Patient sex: M
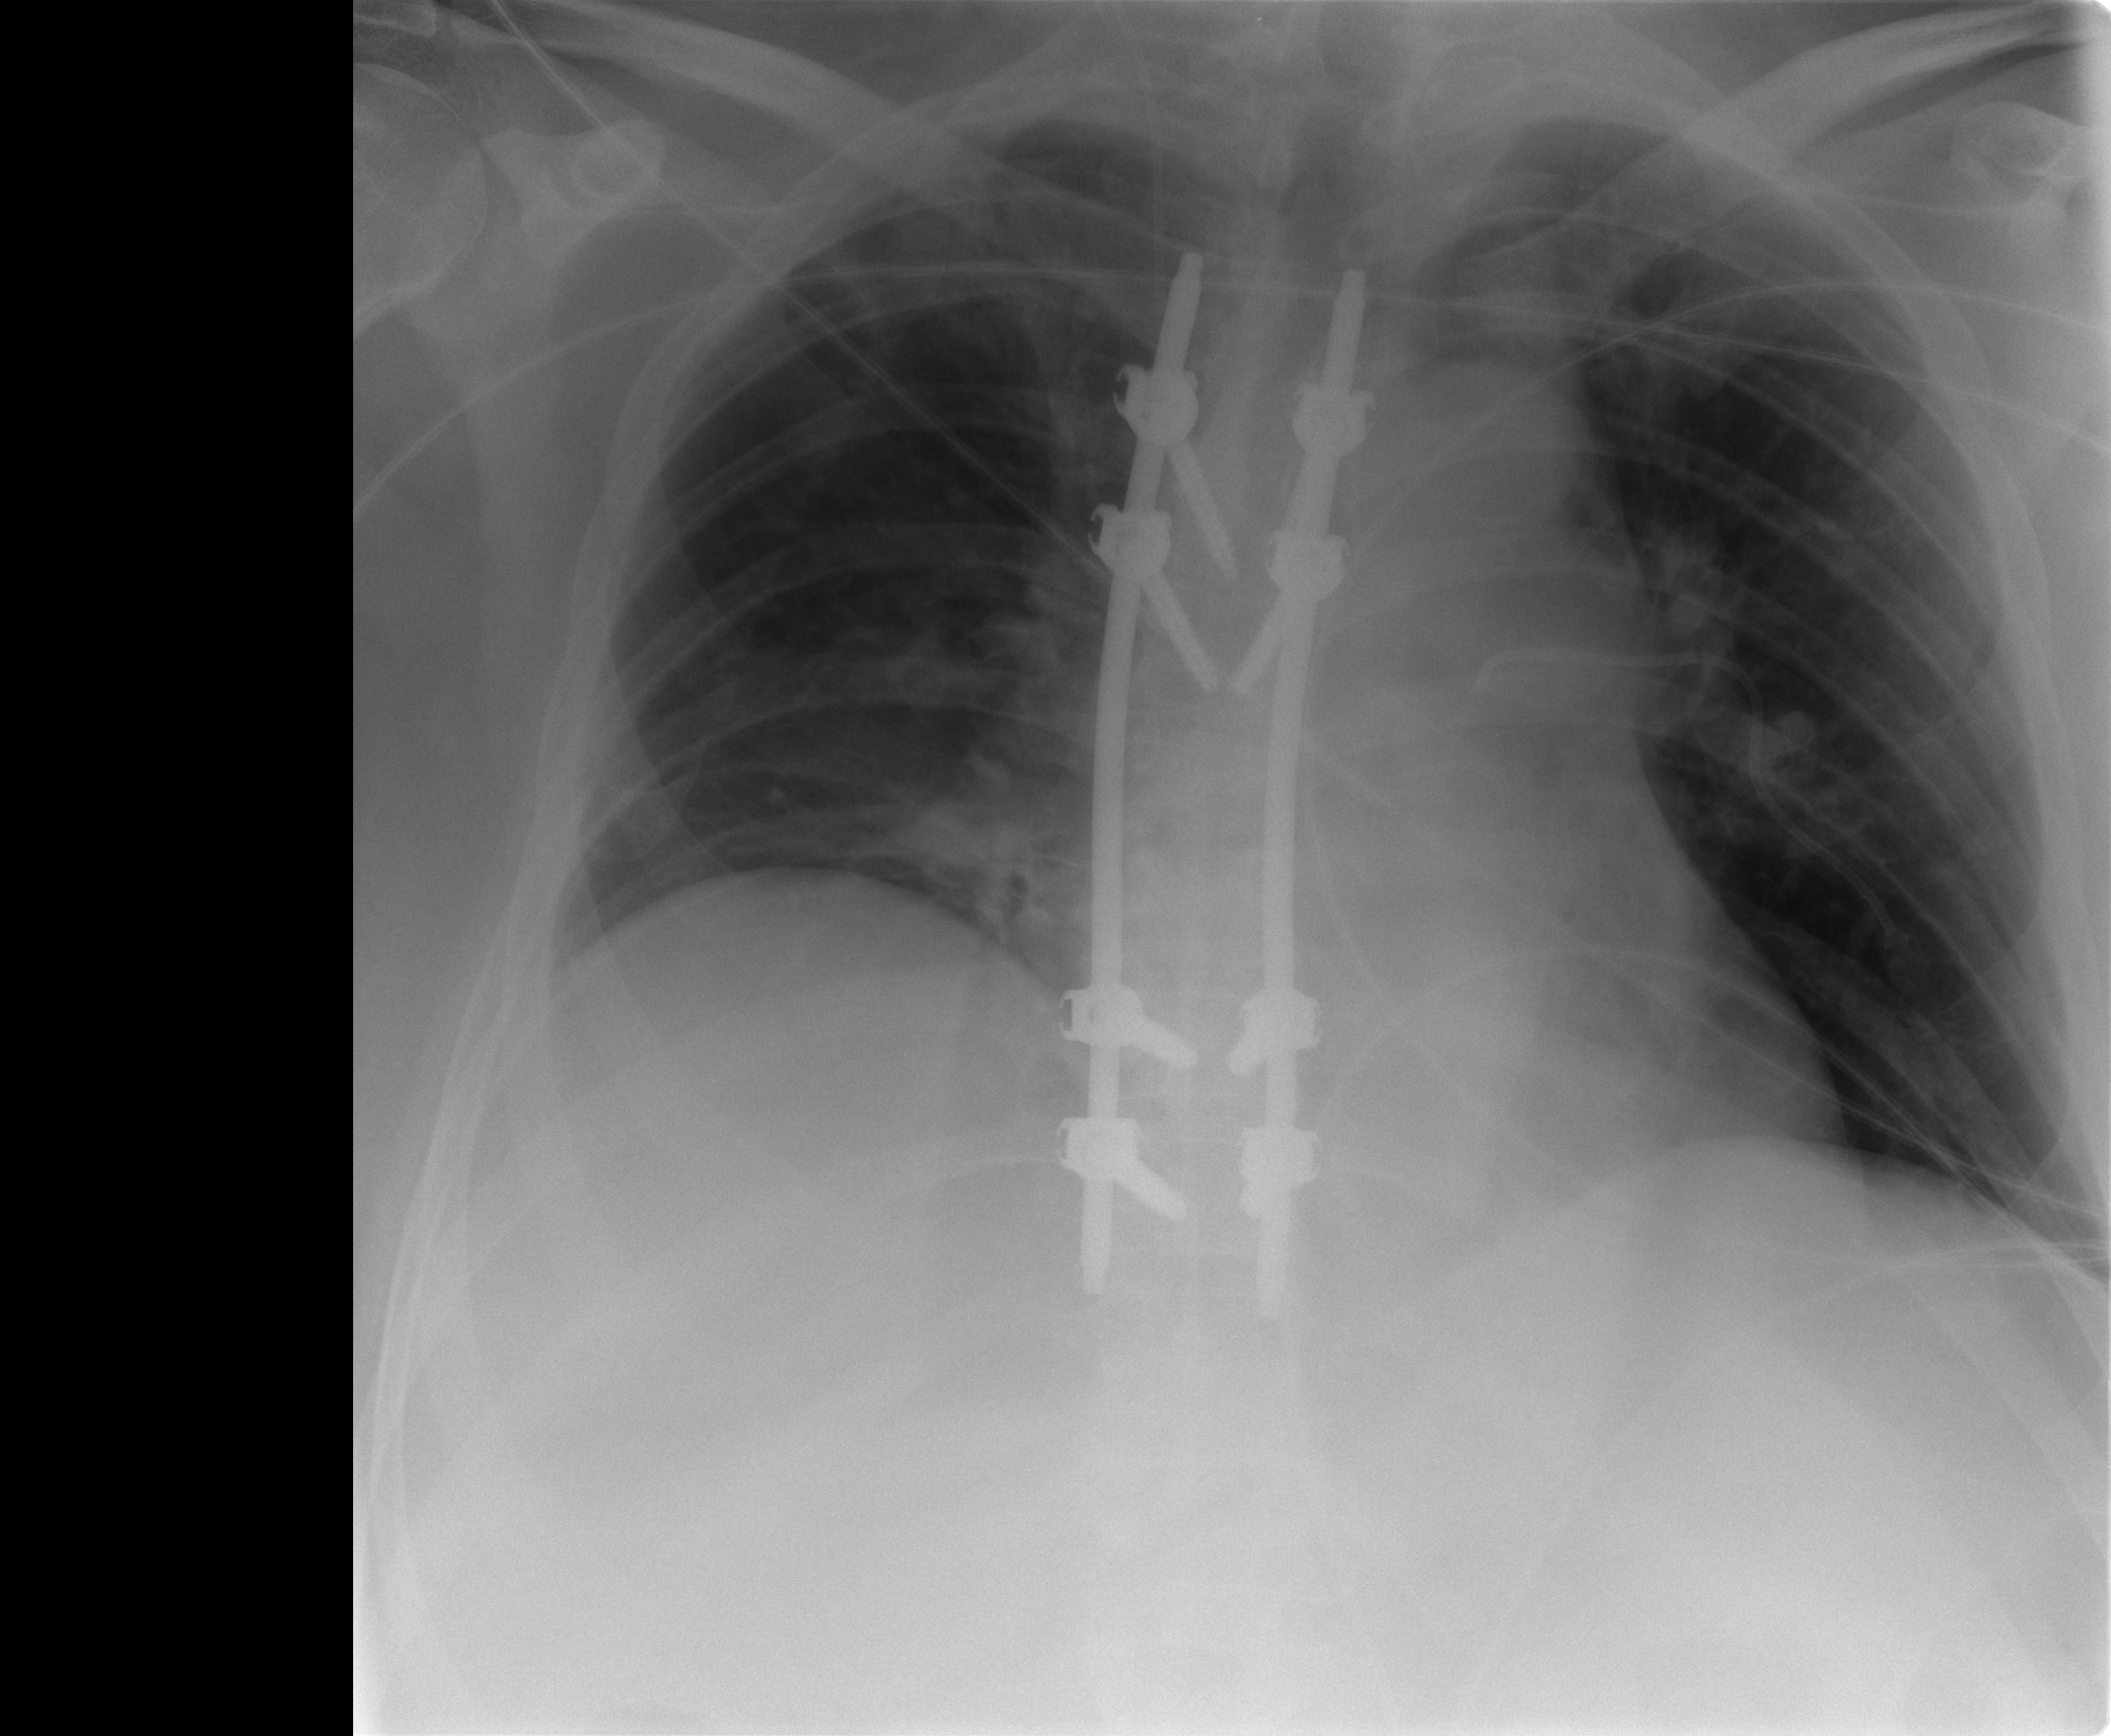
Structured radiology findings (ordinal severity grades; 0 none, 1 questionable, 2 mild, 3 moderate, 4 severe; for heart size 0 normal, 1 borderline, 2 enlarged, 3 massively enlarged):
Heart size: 0
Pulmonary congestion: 0
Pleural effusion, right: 0
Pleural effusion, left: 0
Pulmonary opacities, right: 0
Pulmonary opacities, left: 0
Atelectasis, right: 2
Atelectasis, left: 0